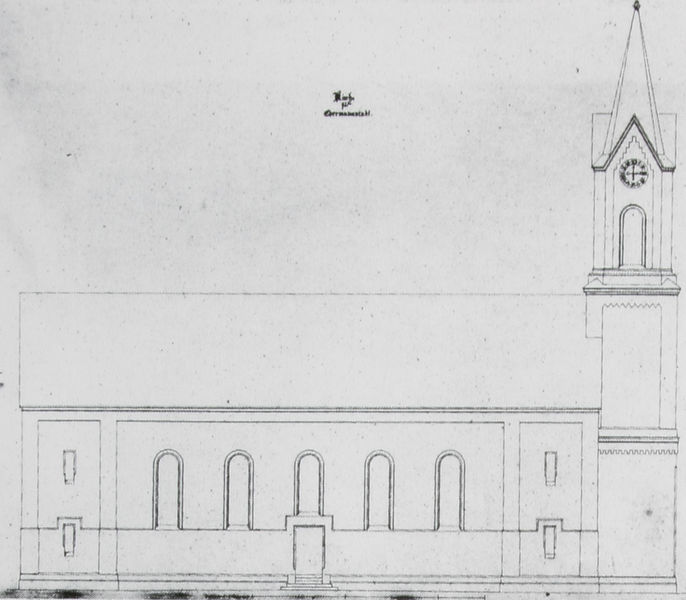
Titel: Kirche in Ebermannstadt, Aufriss
Künstler: Friedrich von Gärtner
Standort: München
Institution: Architekturmuseum der Technischen Universität
Schlagwörter: kirchturm, fenster, frankreich, grau, schwarz, skizze, tür, weiss, zeichnung, dach, gebäude, architektur, signatur, kirche, front, turm, deutschland, schrift, bogen, fassade, giebel, linien, rundbogen, treppe, seitenansicht, uhr, stufen, linie, seite, widmung, text, strich, bleistift, entwurf, stift, kathedrale, langhaus, kirchenschiff, frontalansicht, seitenschiff, struktur, plan, bau, sakralbau, basilika, grundriss, aufriss, architekturzeichnung, satteldach, romanisch, rundbogenfenster, längsschiff, croquis, dessin, spitzdach, architektir, iss, eglise, lichtgaden, perspective, rainessance, horloge, architectrure, arc boutants, liie, clochet